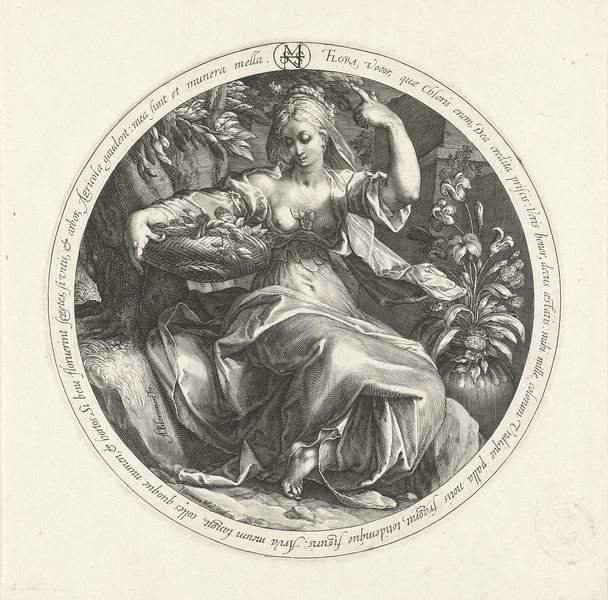
Titel: Flora
Künstler: Harmen Jansz Muller
Standort: Amsterdam
Institution: Rijksmuseum
Schlagwörter: fuß, hand, blumen, busen, finger, frau, blüten, signatur, natur, gewand, haare, kreis, rund, vase, schrift, korb, robe, zeigen, druck, stich, text, allegorie, flora, medallion, latein, titten, blumen#lilien